Question: How can I make Spring-MVC output HTML. Right now I have Spring-MVC filling in data in a List like the one below:
'''
<ul>
<li><c:out value="${memberrequest.name}"/></li>
<li><c:out value="${memberrequest.title}"/></li>
<li>District: <c:out value="${memberrequest.district}"/></li>
<li><c:out value="${memberrequest.school}"/></li>
<li><c:out value="${memberrequest.requestor}"/></li>
</ul>
'''
the out put looks like:

But if the data is blank like title, school etc I don't want a line to blank so I was thinking that I could creating this list in the spring code and then pass the html back to the JSP page but it looks like Spring will not let you do it
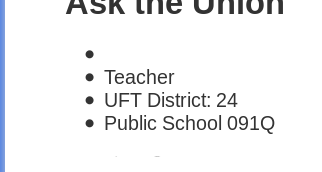
Answer: Returning HTML from your controller defeats the very idea of MVC, because your controller takes over the responsibility of the view.
Instead, use the '<c:if>' tag within your JSP. More information here: <URL>.